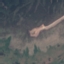
Land use / land cover: HerbaceousVegetation